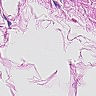
Metastatic tissue present: no